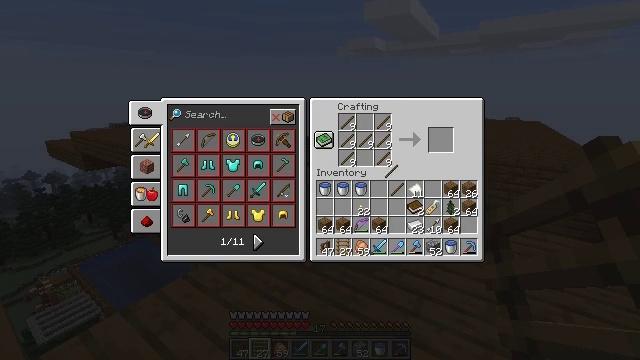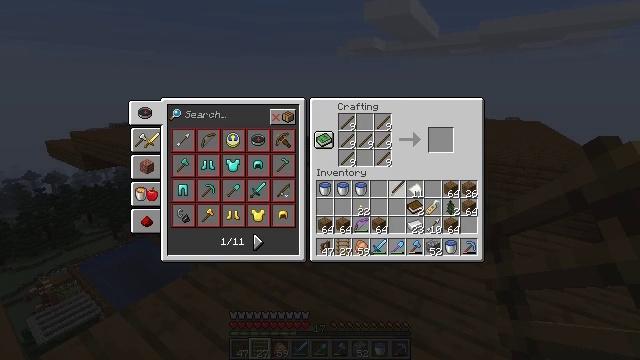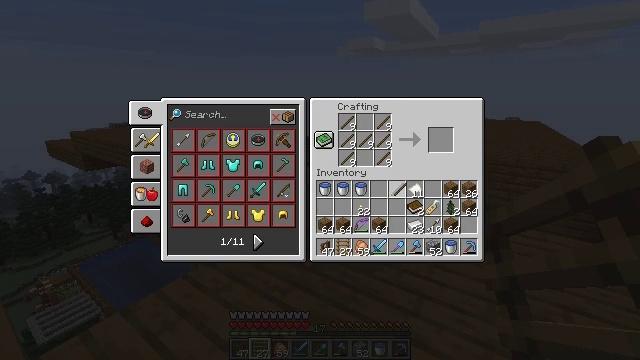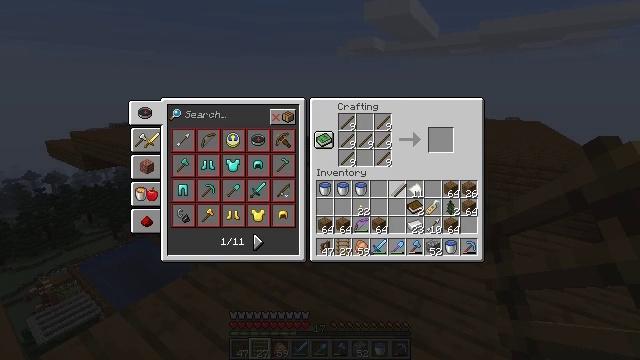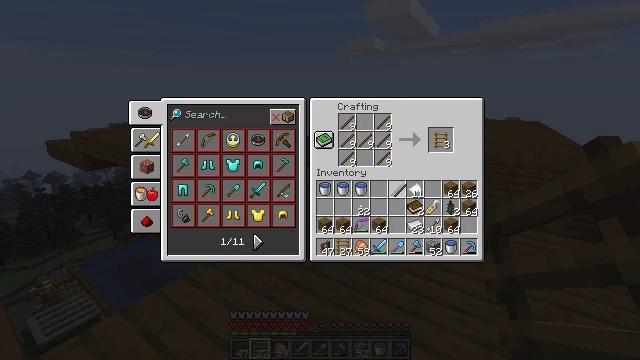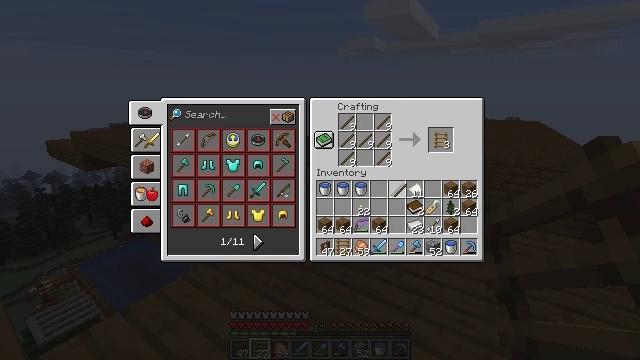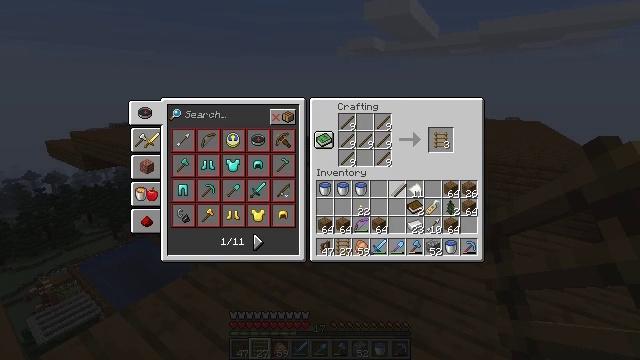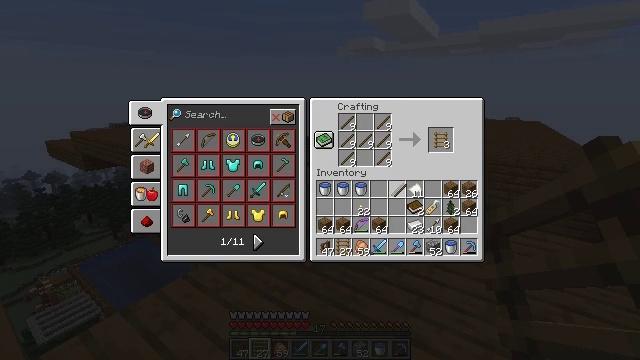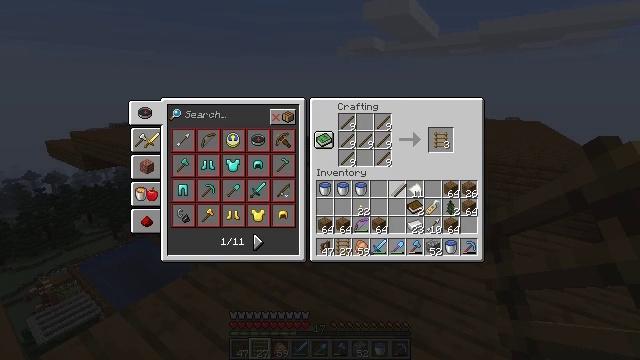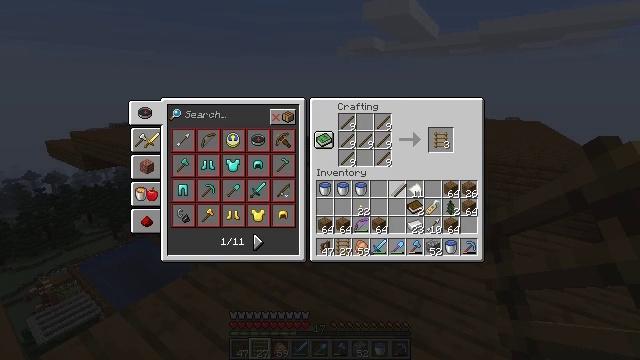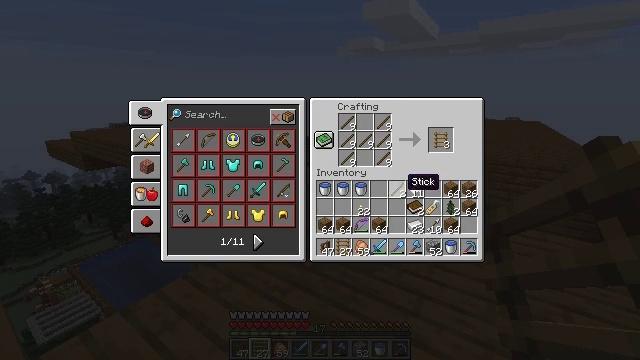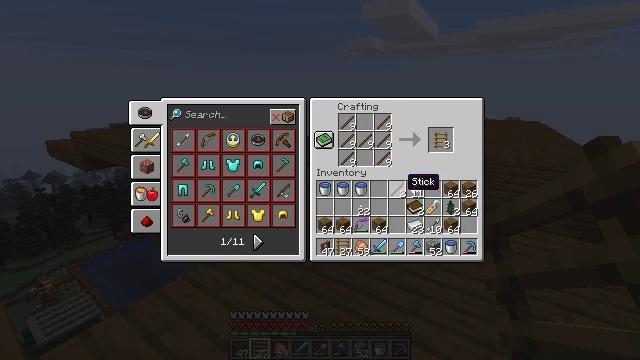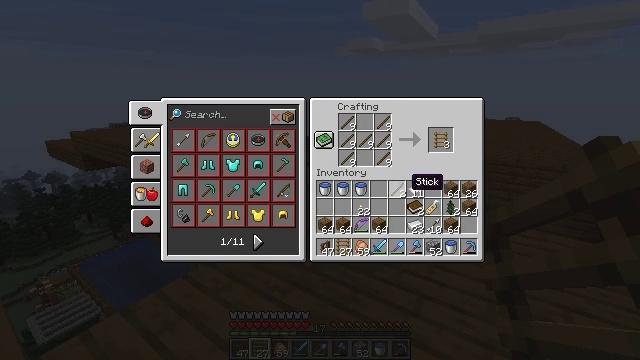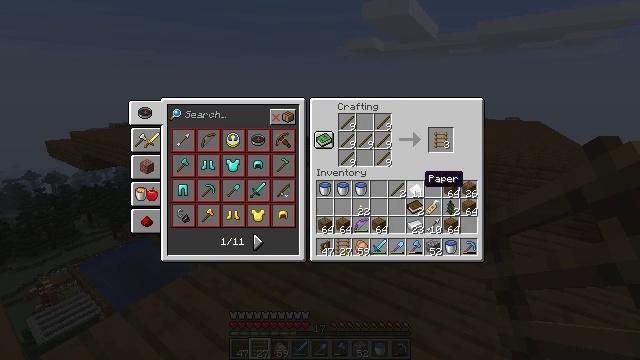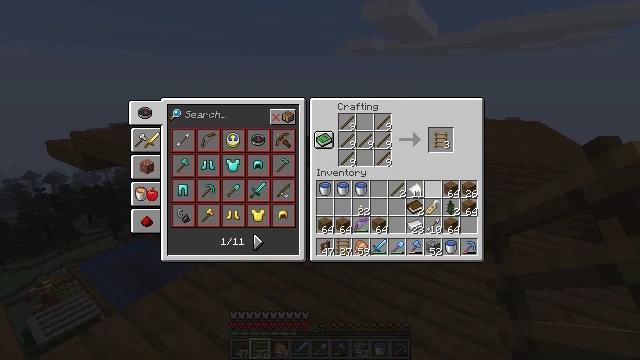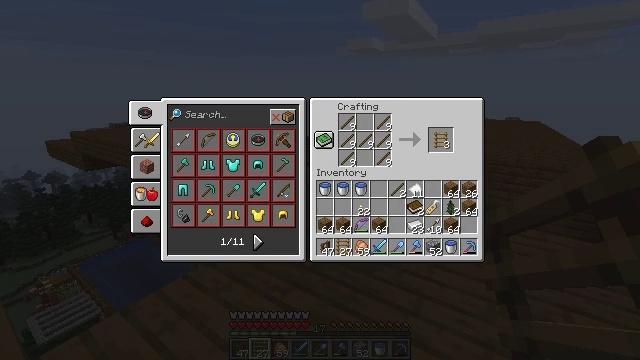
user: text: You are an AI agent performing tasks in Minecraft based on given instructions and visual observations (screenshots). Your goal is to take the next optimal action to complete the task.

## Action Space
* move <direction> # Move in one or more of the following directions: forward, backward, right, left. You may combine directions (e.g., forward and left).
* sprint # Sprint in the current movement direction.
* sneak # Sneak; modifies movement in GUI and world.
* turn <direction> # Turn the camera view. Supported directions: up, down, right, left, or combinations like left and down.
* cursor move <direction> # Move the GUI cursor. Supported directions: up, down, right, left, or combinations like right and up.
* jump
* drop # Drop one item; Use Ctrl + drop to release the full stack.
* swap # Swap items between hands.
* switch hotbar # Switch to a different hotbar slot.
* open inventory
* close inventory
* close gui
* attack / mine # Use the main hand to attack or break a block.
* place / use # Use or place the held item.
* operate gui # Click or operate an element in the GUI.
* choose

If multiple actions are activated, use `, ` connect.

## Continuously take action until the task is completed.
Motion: motion action
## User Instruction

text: Open the crafting table to craft a ladder.
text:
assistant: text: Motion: cursor move right and down
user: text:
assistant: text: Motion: no_op
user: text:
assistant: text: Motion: no_op
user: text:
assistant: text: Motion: no_op
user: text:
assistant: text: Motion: no_op
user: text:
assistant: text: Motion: operate gui
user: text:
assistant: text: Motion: operate gui
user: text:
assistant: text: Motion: operate gui
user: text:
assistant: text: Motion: operate gui
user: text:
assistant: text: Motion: no_op
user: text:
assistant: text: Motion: no_op
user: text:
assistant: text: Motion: no_op
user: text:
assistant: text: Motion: cursor move right
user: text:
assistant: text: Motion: cursor move right and up
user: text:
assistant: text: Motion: sneak, cursor move up
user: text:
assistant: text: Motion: sneak, cursor move up
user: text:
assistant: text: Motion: sneak
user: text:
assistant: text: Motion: sneak
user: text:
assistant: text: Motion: sneak
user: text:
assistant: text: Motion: sneak
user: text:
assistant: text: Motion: sneak
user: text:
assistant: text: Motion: sneak
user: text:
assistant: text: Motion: sneak
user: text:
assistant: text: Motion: sneak, operate gui
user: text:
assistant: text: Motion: sneak, operate gui
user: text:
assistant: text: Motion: sneak, operate gui
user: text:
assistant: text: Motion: sneak
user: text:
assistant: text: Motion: sneak
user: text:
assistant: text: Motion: sneak